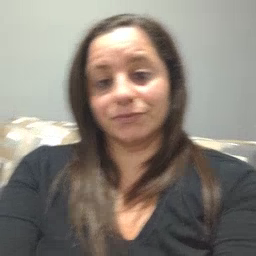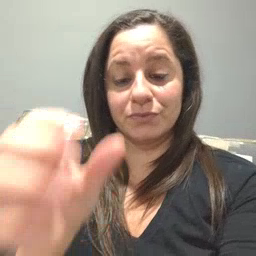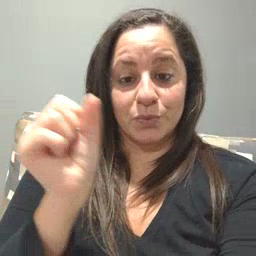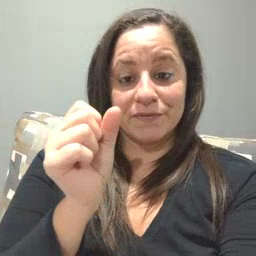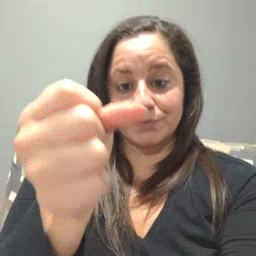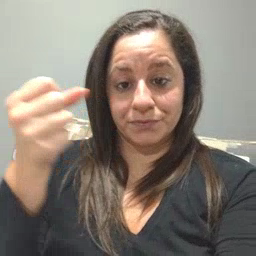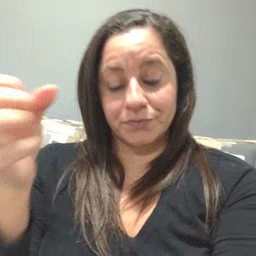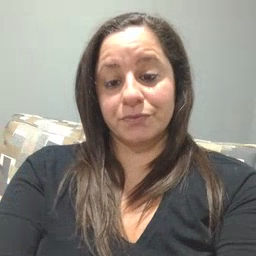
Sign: refrigerator